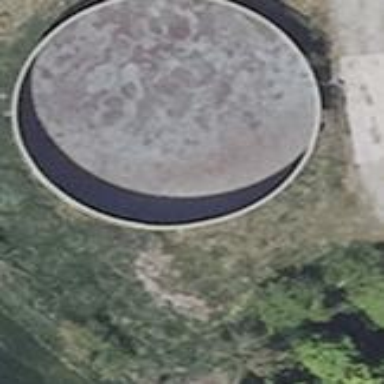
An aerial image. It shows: Storage tank with man-made structure.